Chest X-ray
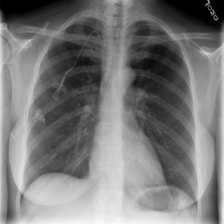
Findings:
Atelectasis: negative
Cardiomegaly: negative
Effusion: negative
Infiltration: positive
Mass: negative
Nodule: negative
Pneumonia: negative
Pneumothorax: negative
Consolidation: negative
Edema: negative
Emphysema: negative
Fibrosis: negative
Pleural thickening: negative
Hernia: negative